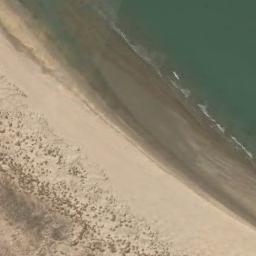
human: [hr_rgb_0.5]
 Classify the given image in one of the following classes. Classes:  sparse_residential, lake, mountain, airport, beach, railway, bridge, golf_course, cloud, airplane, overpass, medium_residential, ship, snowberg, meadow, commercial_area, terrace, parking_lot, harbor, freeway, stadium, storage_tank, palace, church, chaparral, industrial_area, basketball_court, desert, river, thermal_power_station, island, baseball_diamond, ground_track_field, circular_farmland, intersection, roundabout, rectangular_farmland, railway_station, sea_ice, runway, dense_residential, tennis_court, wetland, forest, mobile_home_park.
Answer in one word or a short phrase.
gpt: beach